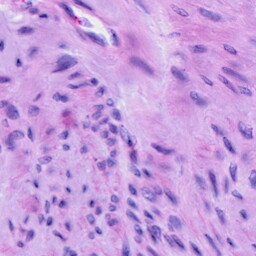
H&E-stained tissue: Cervix